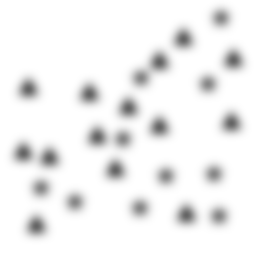
Squares: 0
Triangles: 14
Stars: 10
Total shapes: 24